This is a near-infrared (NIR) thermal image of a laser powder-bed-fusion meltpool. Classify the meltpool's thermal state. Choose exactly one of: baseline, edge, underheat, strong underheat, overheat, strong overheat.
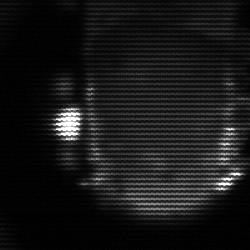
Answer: baseline